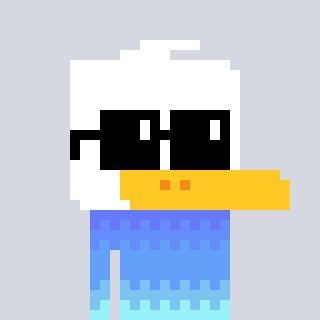
a pixel art character with square black sunglasses, a duck-shaped head and a computerblue-colored body on a cool background